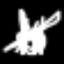
Label: leaf